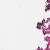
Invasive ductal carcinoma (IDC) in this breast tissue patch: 0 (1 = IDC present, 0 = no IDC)